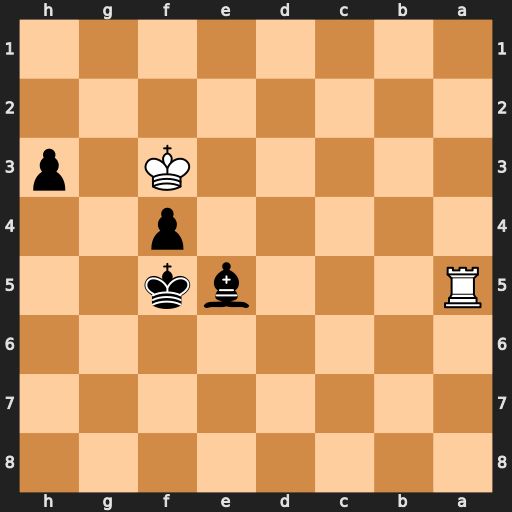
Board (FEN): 8/8/8/R3bk2/5p2/5K1p/8/8
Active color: b
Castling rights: -
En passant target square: -
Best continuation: h2 Rxe5+ Kxe5